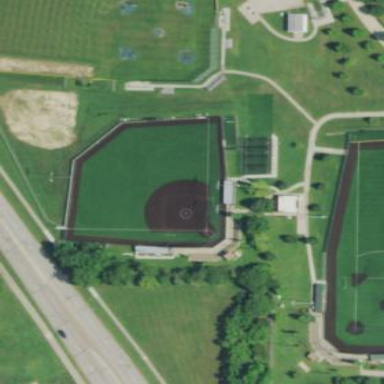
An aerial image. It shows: Softball pitch for leisure and sport activities.